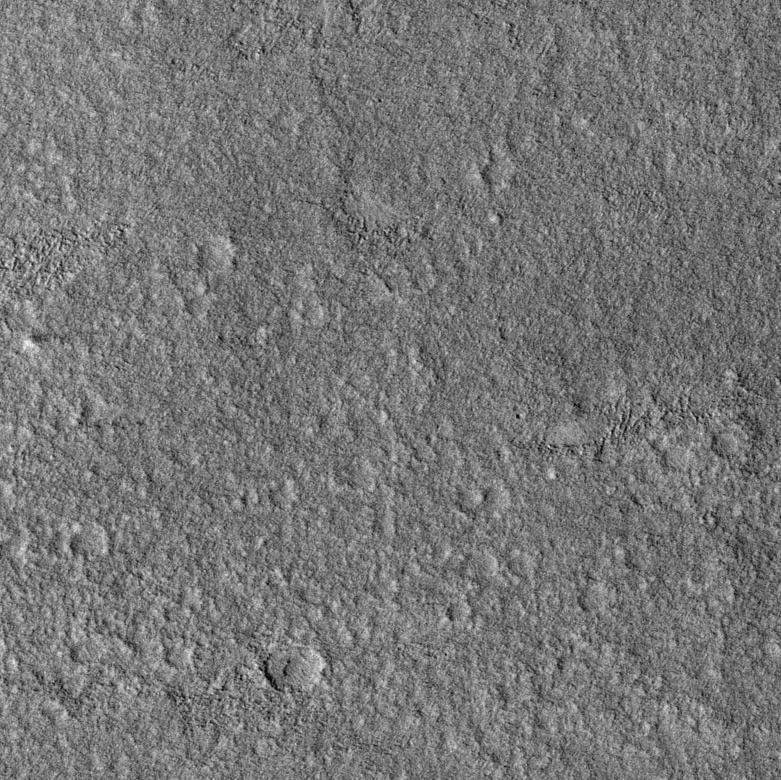
Label: dustdevil